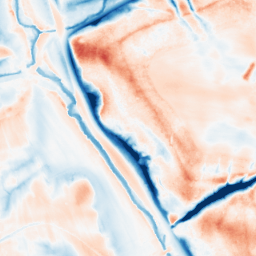
Category: classical
Decomposition family: gaussian
Decomposition parameters: sigma: 10
Upsampling method: bilinear
Upsampling parameters: scale: 8
Upsampling scale: 8